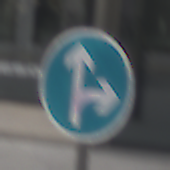
Verkehrszeichen: VorgeschriebeneFahrtrichtungGeradeausOderRechts
Umgebung: Outdoor, Urban
Tageszeit: Midday
Wetter: Overcast
Licht: Natural
Jahreszeit: NotSpecified
Kontrast: LowContrast